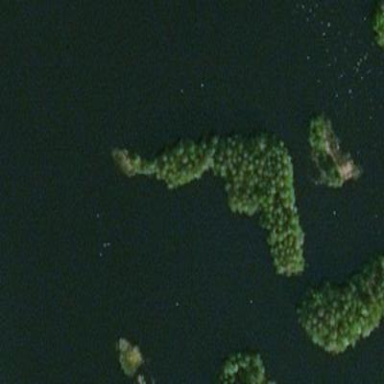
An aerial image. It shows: Islet covered with woodland.